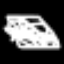
Label: squiggle